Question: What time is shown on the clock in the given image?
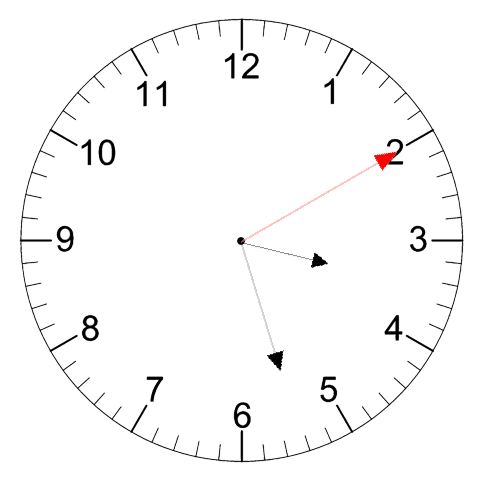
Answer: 03:27:10